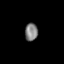
Tissue: skin
Cell type: T cells
Senescence score: 0.1934
Nuclear area (px): 222
Mean DAPI intensity: 128.671